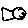
Label: fish